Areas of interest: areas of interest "Home Appliance and Electronics Store"
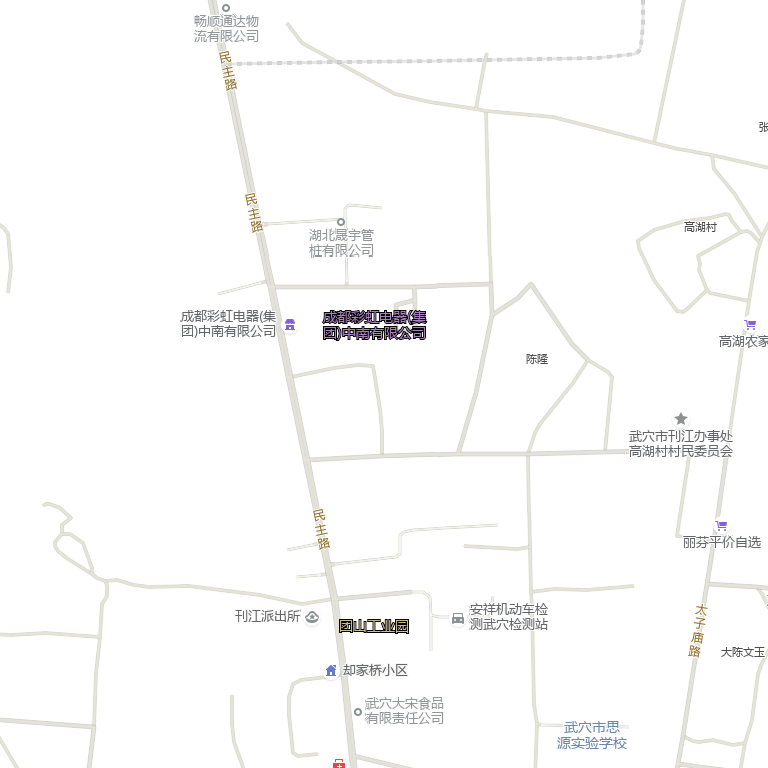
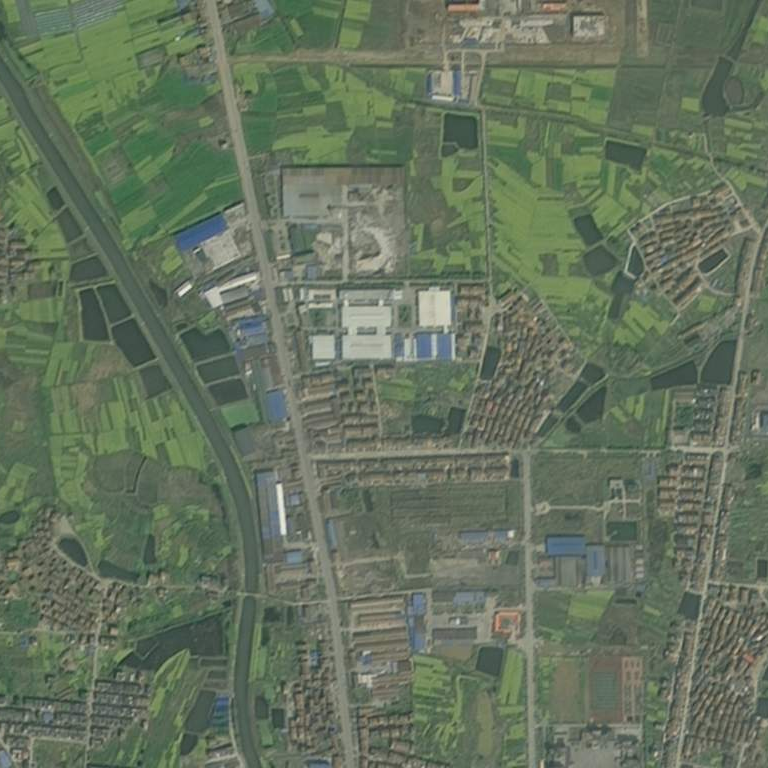